Question: I'm developing a tiny app. And I'm having a problem I can't solve. I'm pushing a viewController to a navigationController and this screenshot is showing what's happening.

This is the code I'm using:
'''
self.window = [[UIWindow alloc] initWithFrame:[[UIScreen mainScreen] bounds]];
self.navController = [[UINavigationController alloc] init] ;
[self.window setRootViewController:navController];
[self.window makeKeyAndVisible];
TestViewController *testViewController =[[TestViewController alloc] init];
[navController pushViewController:testViewController animated:YES];
'''
It's driving me crazy, I been gogling for an hour without success, any idea how to fix this?
---
## Update
Is something related with the statusbar. If I change in the info.plist file the "Status Bar is initially hidden" to "NO", then the app works fine but the status bar is shown in the launch screen. Any Idea?
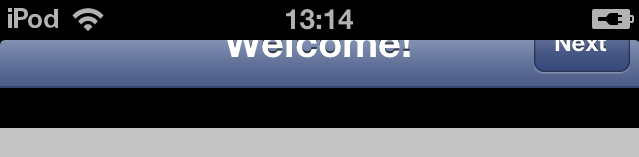
Answer: What I finally did is positioning the UINavigationBar manually. I hope it helps someone else!